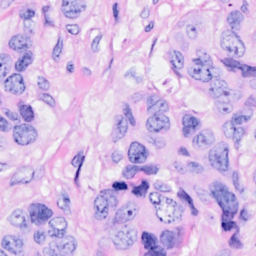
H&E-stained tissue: Breast